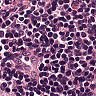
Metastatic tissue present: no